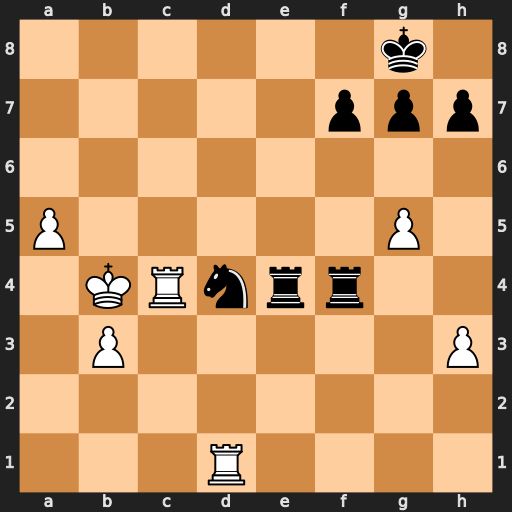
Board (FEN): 6k1/5ppp/8/P5P1/1KRnrr2/1P5P/8/3R4
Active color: w
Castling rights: -
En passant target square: -
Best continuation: Rc8+ Re8 Rxe8#